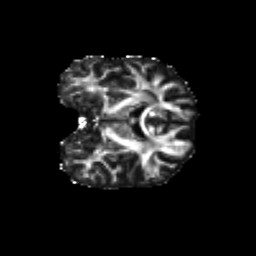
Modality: FA
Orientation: coronal
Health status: ill
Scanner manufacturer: siemens
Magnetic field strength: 3 T
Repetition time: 13.7 s
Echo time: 0.098 s